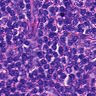
Metastatic tissue present: no